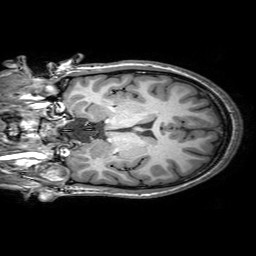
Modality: T1w
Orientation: coronal
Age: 21
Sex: female
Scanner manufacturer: philips
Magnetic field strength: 3 T